Question: I'm working on a Firefox extension that creates a toolbar in the browser. I'm using a with type="menu" to create a menu that pops up when the button is clicked.
By default, setting 'type="menu"' creates a little menu indicator triangle, like in this image:

Is there any way, either in XUL or in the CSS, to get rid of this indicator triangle?
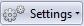
Answer: You could try with another approach. Insert a regular button and use the popup property to make a menupopup appear when clicking on it.
'''
<popupset>
<menupopup position="after_start" id="testPopup">
<menuitem label="test"/>
</menupopup>
</popupset>
<button label="test" type="menu" popup="testPopup"/>
'''
You can play around with the position property to get the desired result